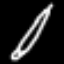
Label: pencil